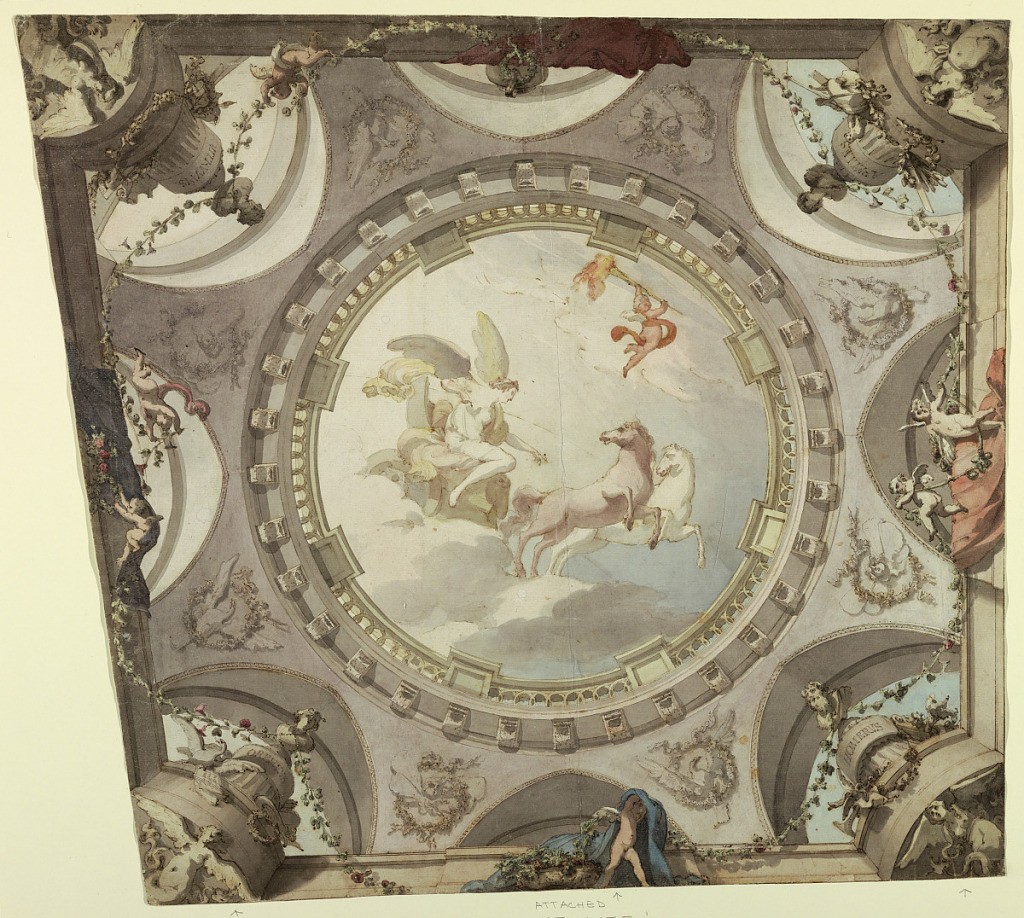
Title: Design for a Painted Ceiling of Irregular Shape: Aurora
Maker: Flaminio Innocenzi Minozzi, Italian, 1735 – 1817
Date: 1790–1810
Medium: Pen and brown and black ink, brush and watercolor, black chalk on paper
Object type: Drawing
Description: Design for a painted ceiling, viewed directly from below.  The central circular decoration shows Aurora (a winged figure riding in a chariot pulled by two horses; a putto with a burning torch flies in front of her).  The scene is placed within a tromp l'oeil architectural framework.  At each corner, an illusionary lunette with a pointed arch contains a bust on a pedestal: Orpheus for Music, Homer for Poetry, Apelles for Painting, and Vitruvius for Architecture.